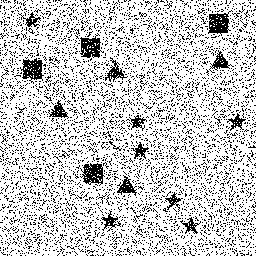
Squares: 4
Triangles: 4
Stars: 7
Total shapes: 15